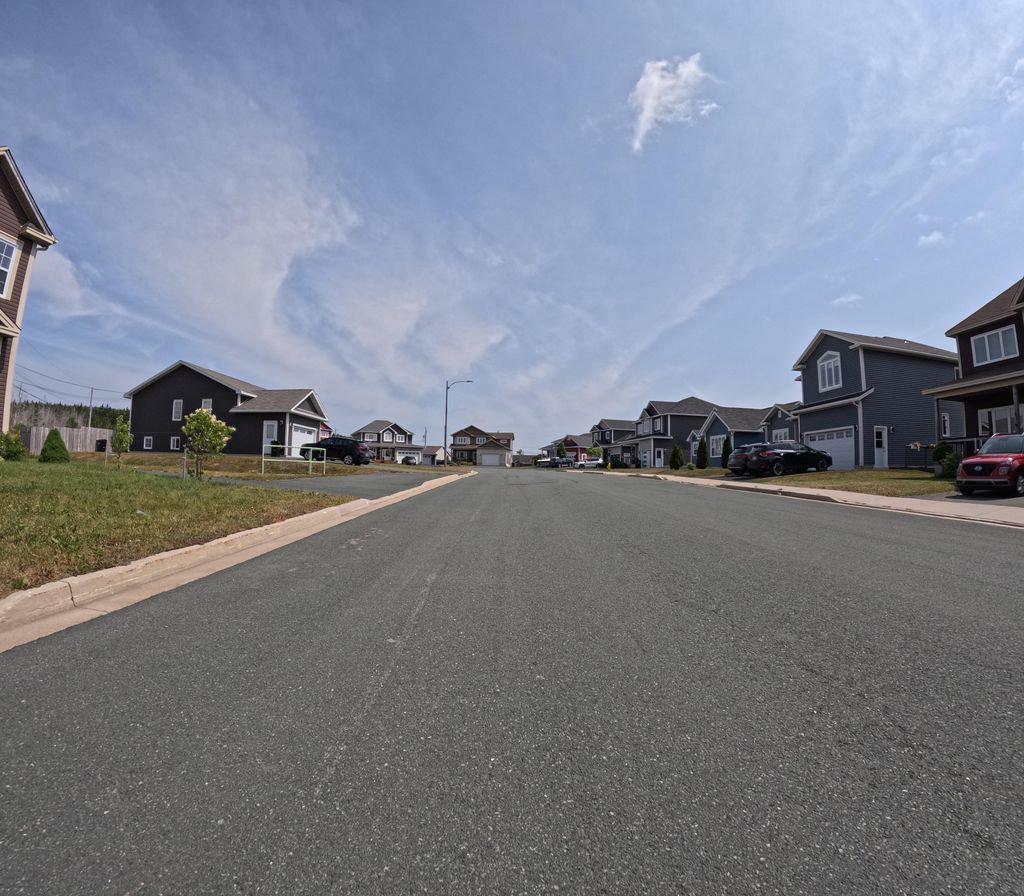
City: st_johns